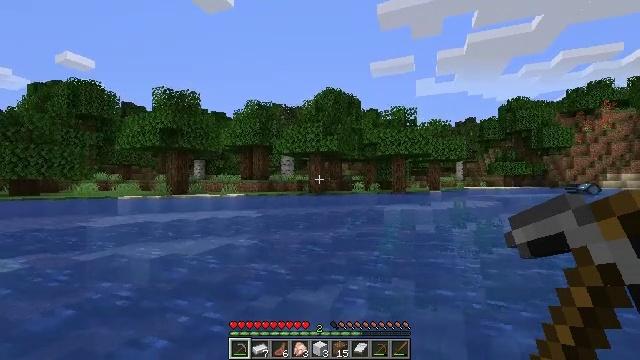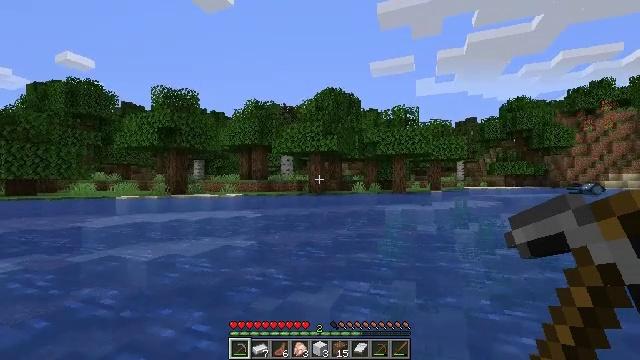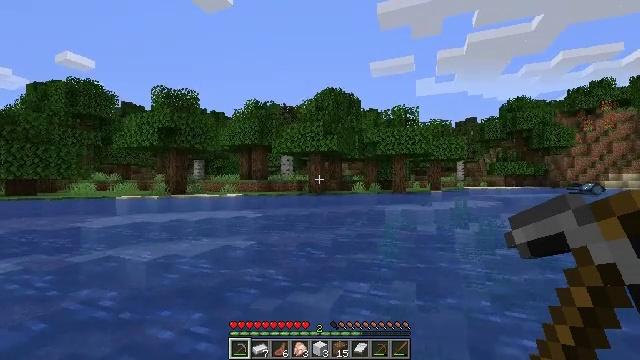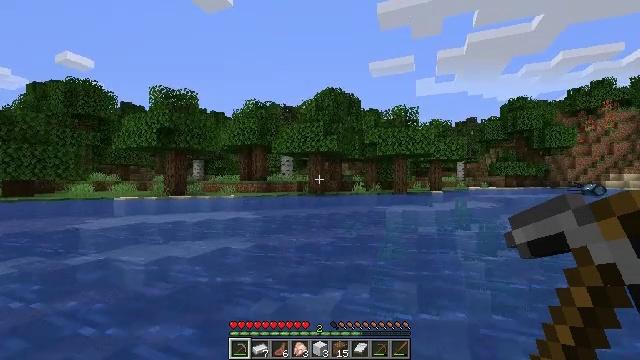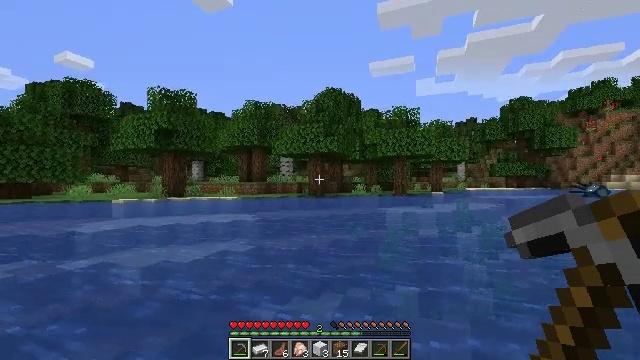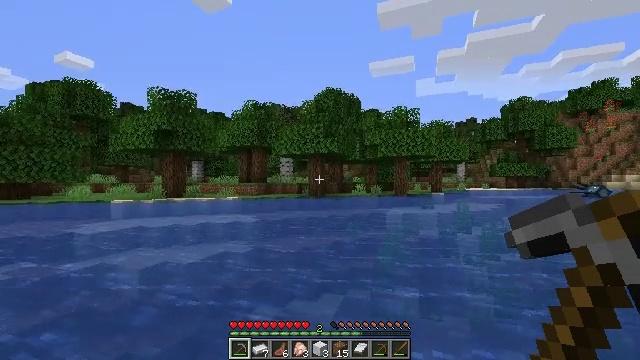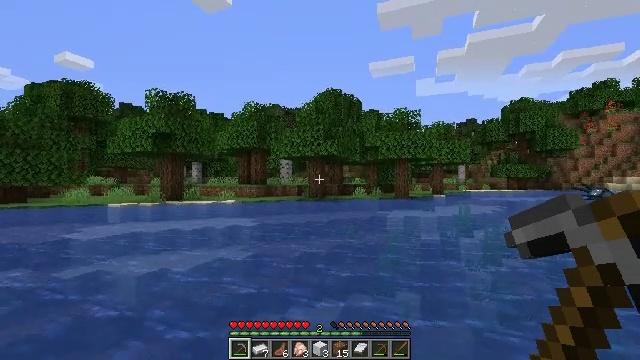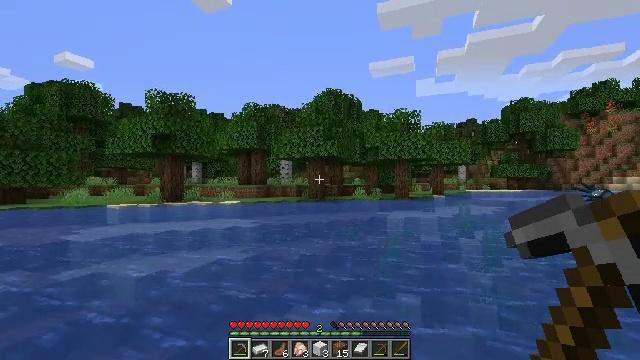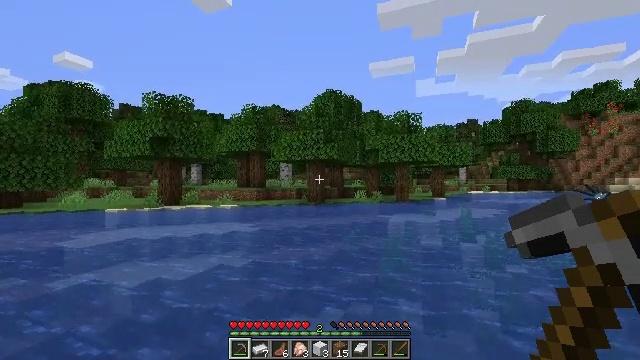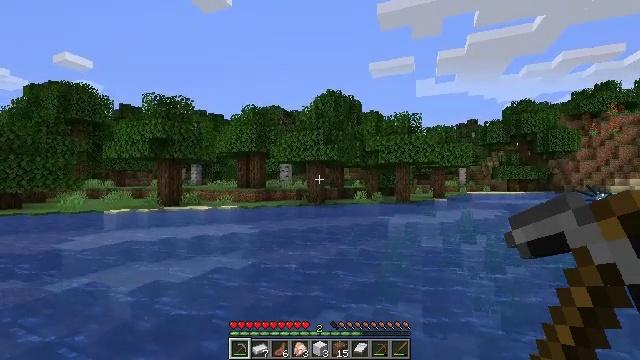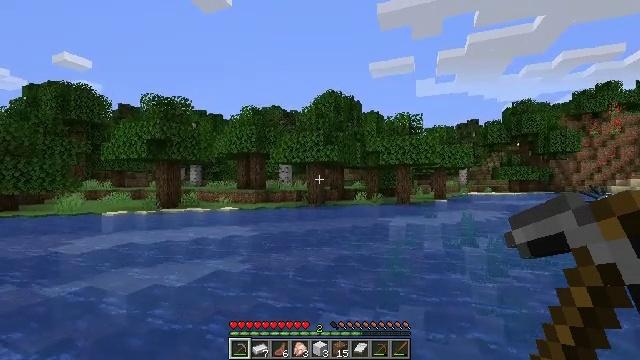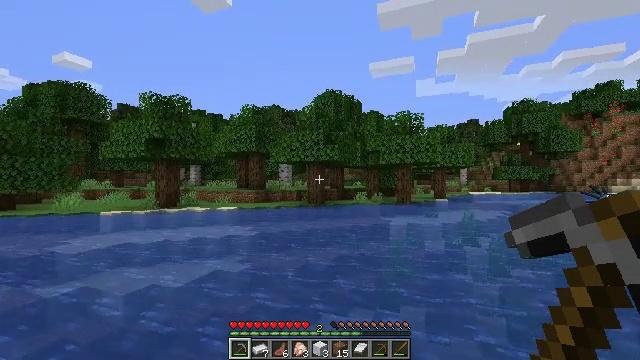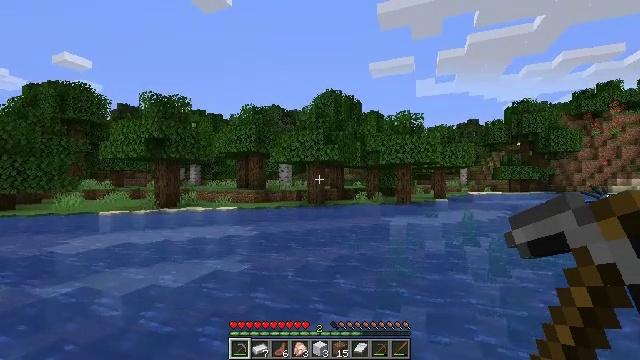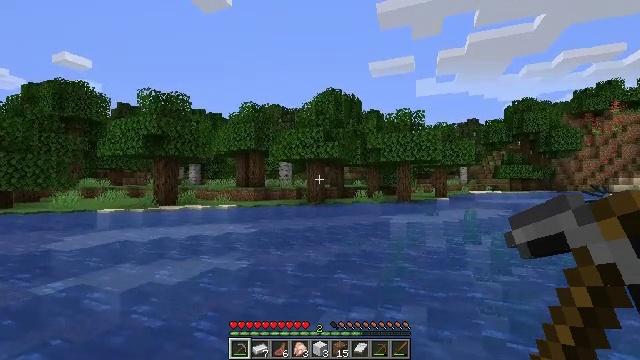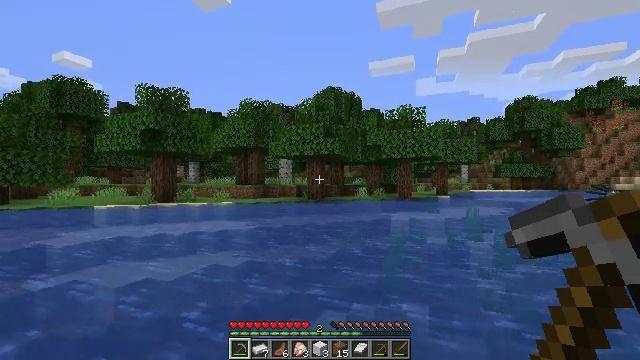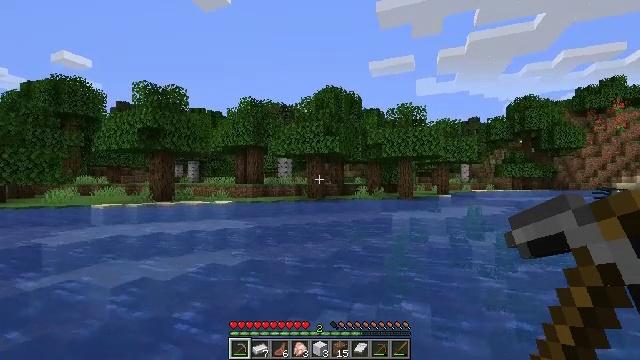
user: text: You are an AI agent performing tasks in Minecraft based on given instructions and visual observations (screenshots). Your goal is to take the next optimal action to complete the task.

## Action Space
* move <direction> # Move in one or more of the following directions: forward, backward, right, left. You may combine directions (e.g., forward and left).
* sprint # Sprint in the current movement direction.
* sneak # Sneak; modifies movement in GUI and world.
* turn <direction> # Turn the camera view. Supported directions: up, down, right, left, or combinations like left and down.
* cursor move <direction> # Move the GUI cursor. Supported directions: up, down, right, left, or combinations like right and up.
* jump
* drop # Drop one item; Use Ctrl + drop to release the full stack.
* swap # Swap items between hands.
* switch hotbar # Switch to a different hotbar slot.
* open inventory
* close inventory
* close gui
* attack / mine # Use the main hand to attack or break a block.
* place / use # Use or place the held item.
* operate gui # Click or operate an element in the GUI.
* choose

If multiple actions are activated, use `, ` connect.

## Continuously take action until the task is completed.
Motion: motion action
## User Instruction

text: Attack the chest to pick it up.
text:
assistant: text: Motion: move forward, jump
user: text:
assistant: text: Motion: move forward, jump
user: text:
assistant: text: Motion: move forward, jump
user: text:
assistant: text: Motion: move forward, jump
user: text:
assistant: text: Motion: move forward, jump
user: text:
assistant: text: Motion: move forward, jump
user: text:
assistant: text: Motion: move forward, jump
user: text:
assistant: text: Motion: move forward, jump
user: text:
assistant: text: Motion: move forward, jump
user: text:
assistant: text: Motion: move forward, jump
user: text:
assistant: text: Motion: move forward, jump
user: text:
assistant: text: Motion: move forward, jump
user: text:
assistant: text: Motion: move forward, jump
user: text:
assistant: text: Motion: move forward, jump
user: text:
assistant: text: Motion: move forward, jump
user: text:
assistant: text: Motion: move forward, jump
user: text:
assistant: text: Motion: move forward, jump
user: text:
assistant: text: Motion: move forward, jump
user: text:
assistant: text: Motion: move forward, jump
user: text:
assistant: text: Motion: move forward, jump
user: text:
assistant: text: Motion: move forward, jump
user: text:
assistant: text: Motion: move forward, jump
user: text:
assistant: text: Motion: move forward, jump
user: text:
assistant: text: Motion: move forward, jump
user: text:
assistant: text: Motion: move forward, jump
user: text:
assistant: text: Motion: move forward, jump
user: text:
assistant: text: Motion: move forward, jump
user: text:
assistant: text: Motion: move forward, jump
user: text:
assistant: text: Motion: move forward, jump
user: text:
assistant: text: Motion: move forward, jump